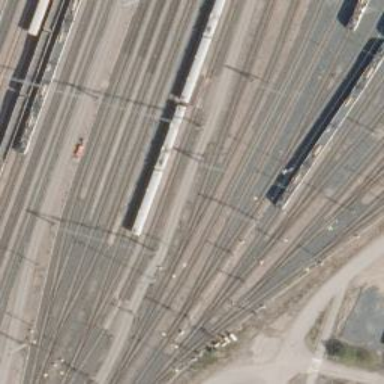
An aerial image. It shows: Railway signal.